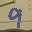
Label: 9